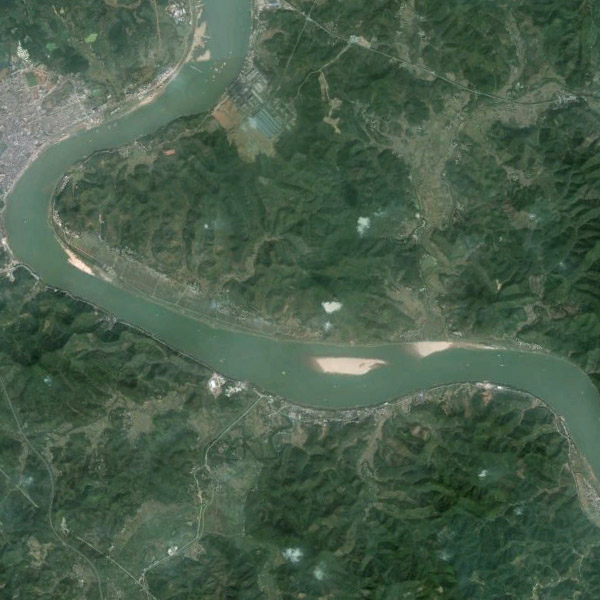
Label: River